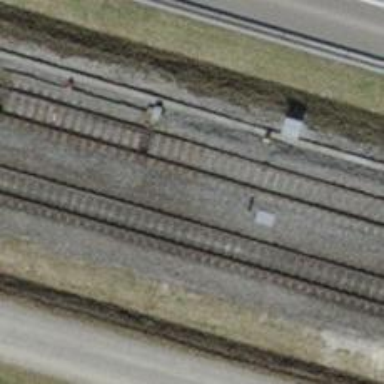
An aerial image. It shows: Railway junction.